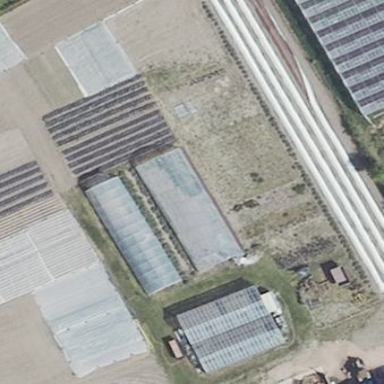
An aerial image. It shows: Greenhouse.